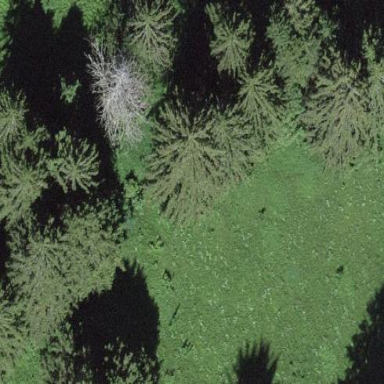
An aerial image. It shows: Forest area.